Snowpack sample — Loveland Pass, Silver Plume, Colorado, USA (12/14/25, 10:50 AM MST)
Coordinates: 39.664, -105.882
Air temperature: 36 °F
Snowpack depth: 67 cm
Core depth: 10 cm
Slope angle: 6°, slope face: 326°
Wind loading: low
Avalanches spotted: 0
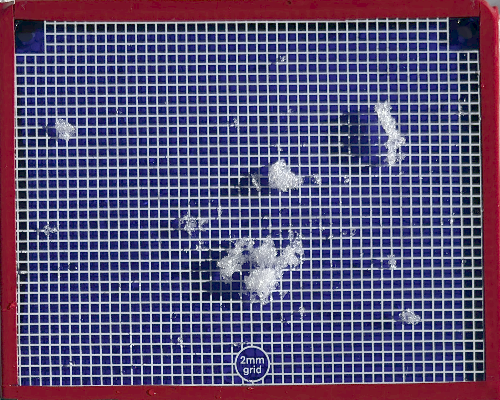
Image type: profile
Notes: No avalanches spotted, very late start to the season with minimal snowpack